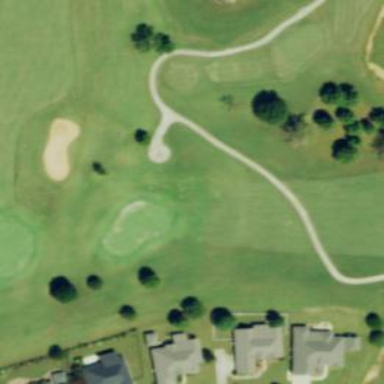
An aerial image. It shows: Golf fairway surrounded by grass.